在平面直角坐标系 $xOy$ 中, 点 $A(-1, 0)$, $B(1, 0)$, $Q(-4, 0)$, 动点 $P$ 满足
$|PA| + |PB| = 4$, 记点 $P$ 的轨迹为 $C$.

(1) 求 $C$ 的方程;

(2) 过点 $Q$ 且斜率不为 0 的直线 $l$ 与 $C$ 相交于两点 $E$, $F$ ($E$ 在 $F$ 的左侧). 设直线 $AE$, $AF$ 的斜率分别为 $k_1$, $k_2$.

\textcircled{1} 求证: $\frac{k_1}{k_2}$ 为定值;

\textcircled{2} 设直线 $AF$, $BE$ 相交于点 $M$, 求证: $|MA| - |MB|$ 为定值.
【解答】
【答案】 (1) $\frac{x^2}{4} + \frac{y^2}{3} = 1$

(2) \textcircled{1} 证明见解析; \textcircled{2} 证明见解析

【分析】 (1) 根据椭圆的定义可知点 $P$ 在以 $A$, $B$ 为焦点, $4$ 为长轴长的椭圆上, 即可求出轨迹方程;

(2) \textcircled{1} 设直线 $l$ 的方程为 $x = my - 4$, $E(x_1, y_1)$, $F(x_2, y_2)$, $x_1 < 0$, 联立直线与椭圆方程, 消元, 列出韦

达定理, 即可得到 $my_1y_2 = \frac{3}{2}(y_1 + y_2)$ 再由斜率公式计算可得; \textcircled{2} 作 $E$ 关于 $x$ 轴的对称点 $E'(x_1, -y_1)$, 则 $F$,

$A$, $E'$ 三点共线, 设 $M(x_0, y_0)$, 表示出直线 $AF$、$BE$ 的方程, 即可得到 $x_0 = \frac{1}{x_1}$, $y_1 = -\frac{y_0}{x_0}$, 代入椭圆方程得到

轨迹方程, 结合双曲线的定义即可证明.

【详解】 (1) 由 $|AB| = 2$, $|PA| + |PB| = 4 > |AB|$,

所以点 $P$ 在以 $A$, $B$ 为焦点, $4$ 为长轴长的椭圆上,

设椭圆方程为 $\frac{x^2}{a^2} + \frac{y^2}{b^2} = 1 (a > b > 0)$, 焦距为 $2c$,

则 $c = 1, a = 2$, 所以 $b^2 = a^2 - c^2 = 3$,

所以 $C$ 的方程为 $\frac{x^2}{4} + \frac{y^2}{3} = 1$.

(2) \textcircled{1} 由 $Q(-4, 0)$, 直线 $l$ 的斜率存在且不为 $0$.

设直线 $l$ 的方程为 $x = my - 4$, $E(x_1, y_1)$, $F(x_2, y_2)$, $x_1 < 0$,

联立 $\begin{cases} \frac{x^2}{4} + \frac{y^2}{3} = 1 \\ x = my - 4 \end{cases}$, 得 $(3m^2 + 4)y^2 - 24my + 36 = 0$,

则 $\Delta = 144(m^2 - 4) > 0$, $y_1 + y_2 = \frac{24m}{3m^2 + 4}$, $y_1y_2 = \frac{36}{3m^2 + 4}$,

所以 $my_1y_2 = \frac{3}{2}(y_1 + y_2)$.

又 $A(-1, 0)$, 所以 $k_1 = \frac{y_1}{x_1 + 1}$, $k_2 = \frac{y_2}{x_2 + 1}$,

所以 $\frac{k_1}{k_2} = \frac{y_1(x_2 + 1)}{y_2(x_1 + 1)} = \frac{y_1(my_2 - 3)}{y_2(my_1 - 3)} = \frac{my_1y_2 - 3y_1}{my_1y_2 - 3y_2}$

$= \frac{\frac{3}{2}(y_1 + y_2) - 3y_1}{\frac{3}{2}(y_1 + y_2) - 3y_2} = \frac{-\frac{3}{2}y_1 + \frac{3}{2}y_2}{\frac{3}{2}y_1 - \frac{3}{2}y_2} = -1$.

\textcircled{2} 由 \textcircled{1} 知 $\frac{k_1}{k_2} = -1$, 所以 $k_1 + k_2 = 0$.

作 $E$ 关于 $x$ 轴的对称点 $E'(x_1, -y_1)$, 则 $F$, $A$, $E'$ 三点共线.

又 $A(-1, 0)$, $B(1, 0)$, 设 $M(x_0, y_0)$.

则直线 $AF$ 方程即为直线 $AE'$ 方程 $x = \frac{-x_1 - 1}{y_1}y - 1$.

又直线 $BE$ 方程为 $x = \frac{x_1 - 1}{y_1}y + 1$,

作差, 得 $y_0 = -\frac{y_1}{x_1}$,

所以 $x_0 = \frac{-x_1 - 1}{y_1} \cdot \left(-\frac{y_1}{x_1}\right) - 1 = \frac{1}{x_1}$,

所以 $x_1 = \frac{1}{x_0}$, $y_1 = -\frac{y_0}{x_0}$,

由 $x_1 < 0$, 得 $x_0 < 0$.

又因为 $\frac{x_1^2}{4} + \frac{y_1^2}{3} = 1$, 所以 $\frac{\left(\frac{1}{x_0}\right)^2}{4} + \frac{\left(-\frac{y_0}{x_0}\right)^2}{3} = 1$,

即 $x_0^2 - \frac{y_0^2}{3} = \frac{1}{4}$, 即 $\frac{x_0^2}{\frac{1}{4}} - \frac{y_0^2}{\frac{3}{4}} = 1(x_0 < 0)$,

所以点 $M$ 在以 $A$, $B$ 为焦点, $1$ 为实轴长的双曲线的左支 (椭圆内部) 上运动,

所以 $|MA| - |MB| = -1$.

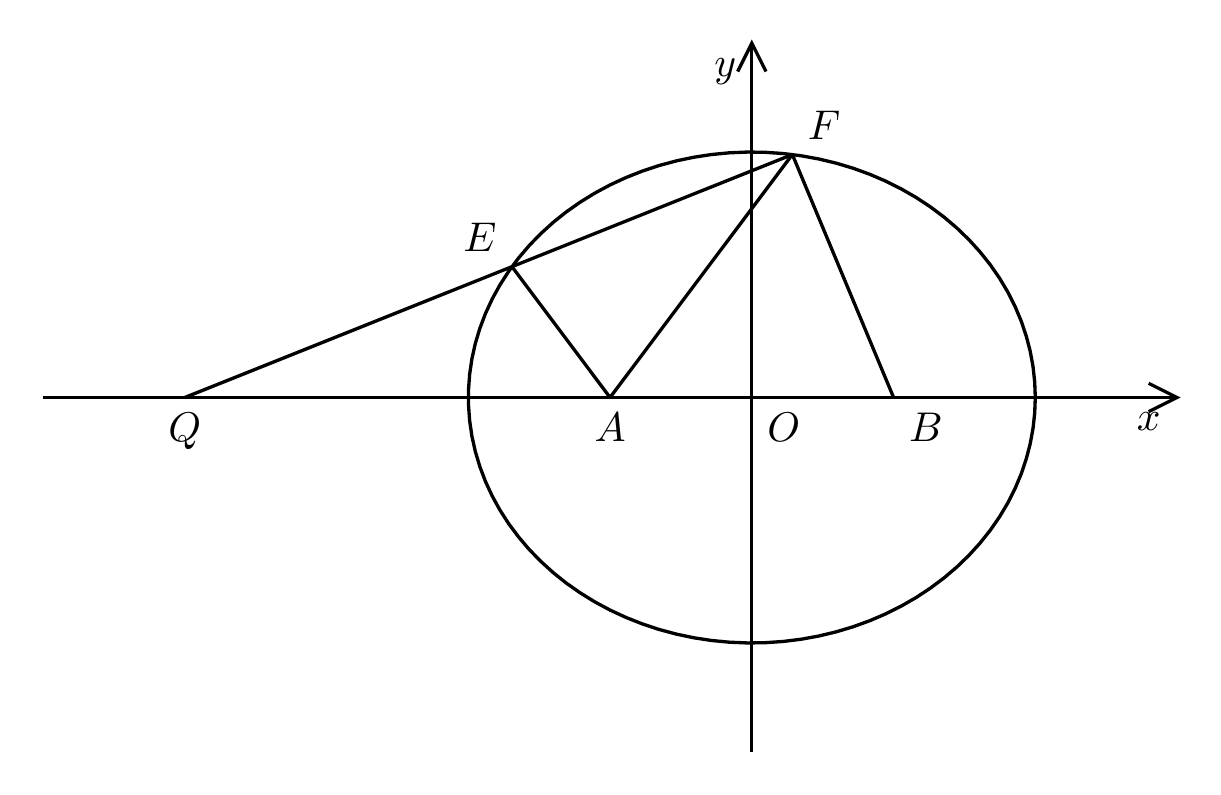
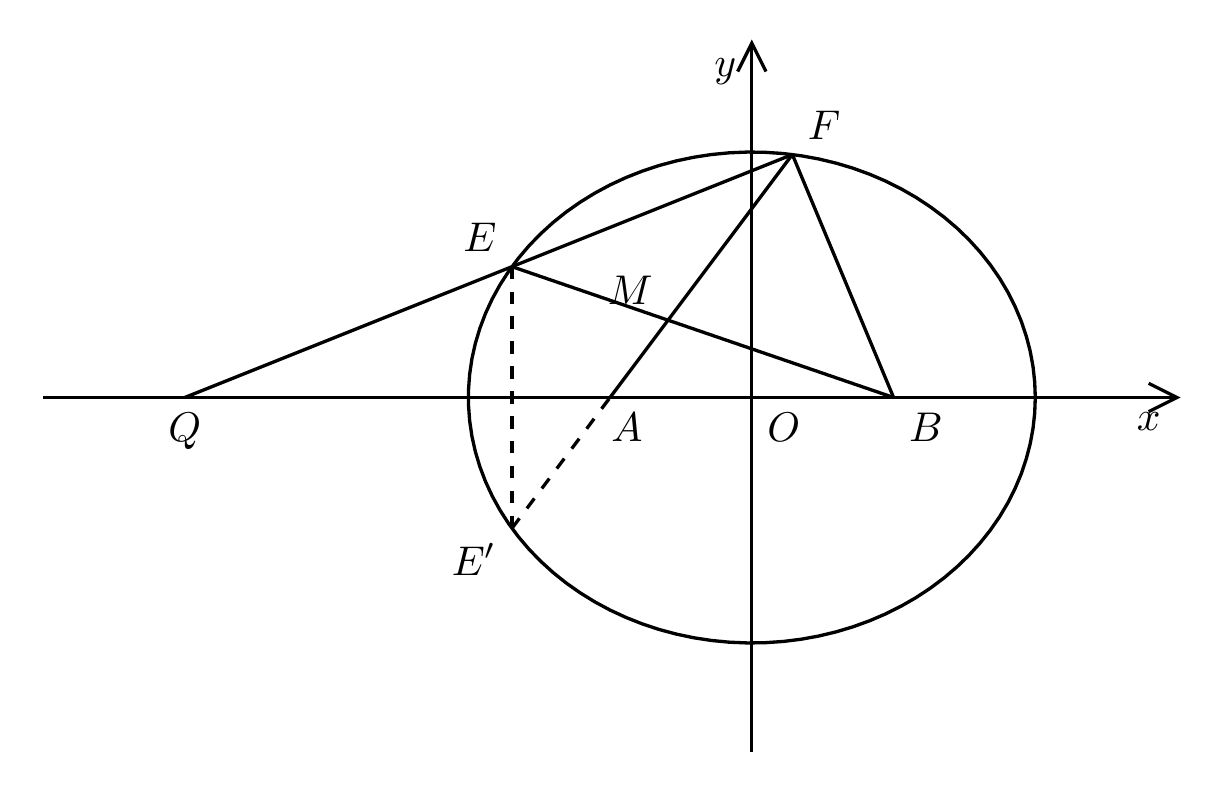